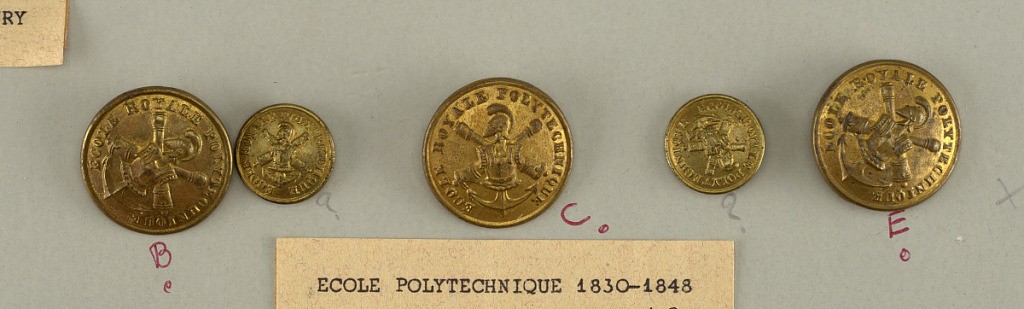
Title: Button
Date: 1830–48
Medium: Brass
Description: Insignia composed of suite of half-armor on crossed guns and an anchor surrounded by the words, "Ecole Royale Polytechnique". In use during the years 1830-1848.

Components -b,-c,-e and -f,-g, which are smaller